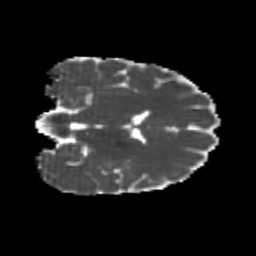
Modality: MD
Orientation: coronal
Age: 20
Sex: female
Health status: healthy
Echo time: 0.074 s